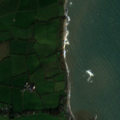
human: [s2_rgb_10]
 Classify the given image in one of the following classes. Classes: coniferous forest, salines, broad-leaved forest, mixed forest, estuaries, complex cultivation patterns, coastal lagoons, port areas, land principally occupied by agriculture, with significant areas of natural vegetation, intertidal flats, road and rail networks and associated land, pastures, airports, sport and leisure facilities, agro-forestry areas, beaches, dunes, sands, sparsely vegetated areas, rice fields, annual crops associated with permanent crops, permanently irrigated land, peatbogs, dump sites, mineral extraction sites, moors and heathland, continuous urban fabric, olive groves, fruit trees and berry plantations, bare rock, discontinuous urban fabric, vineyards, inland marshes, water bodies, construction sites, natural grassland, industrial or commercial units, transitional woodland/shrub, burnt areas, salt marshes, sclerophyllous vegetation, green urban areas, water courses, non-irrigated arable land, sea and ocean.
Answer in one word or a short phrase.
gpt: discontinuous urban fabric, pastures, sea and ocean